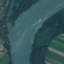
Land use / land cover: River